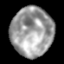
Tissue: lung
Cell type: Myeloid cells
Senescence score: 0.08186
Nuclear area (px): 2021
Mean DAPI intensity: 158.042